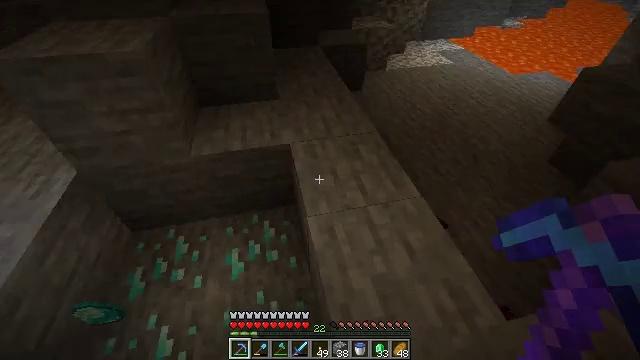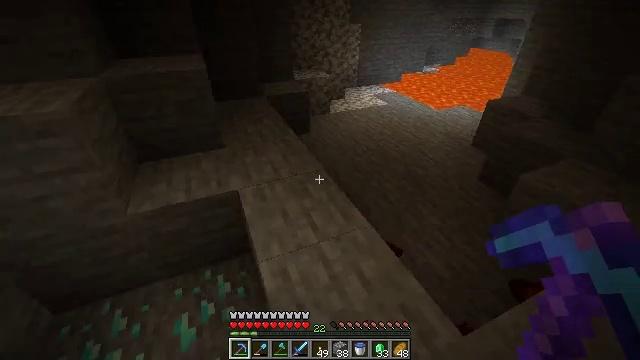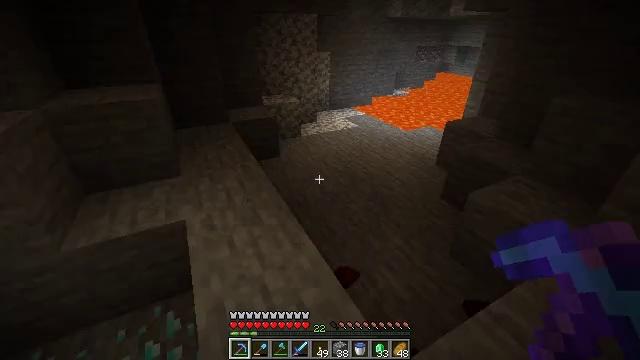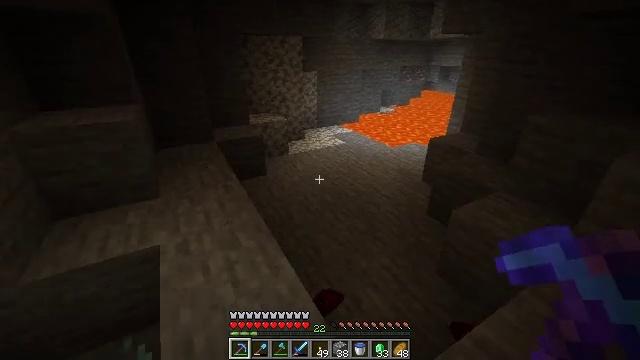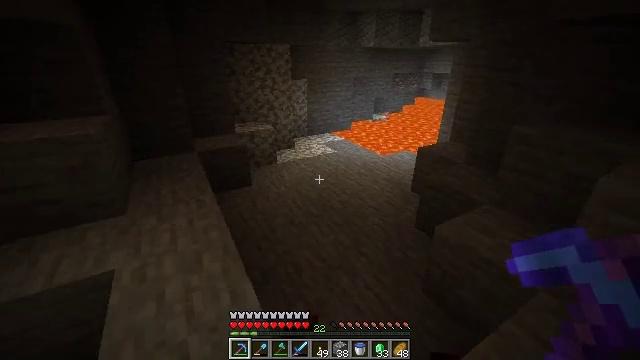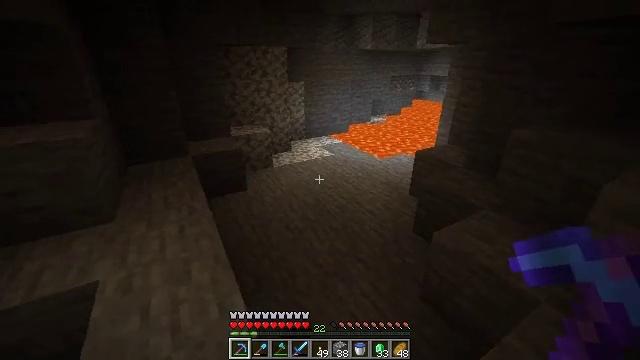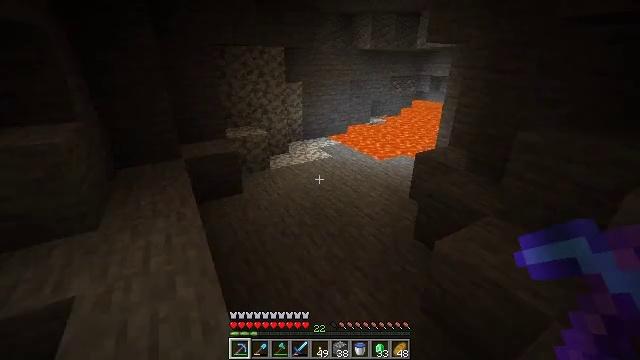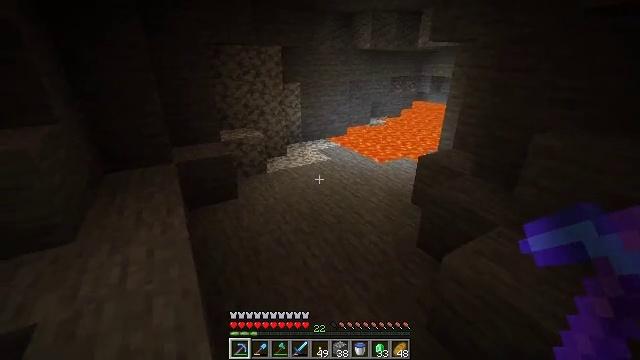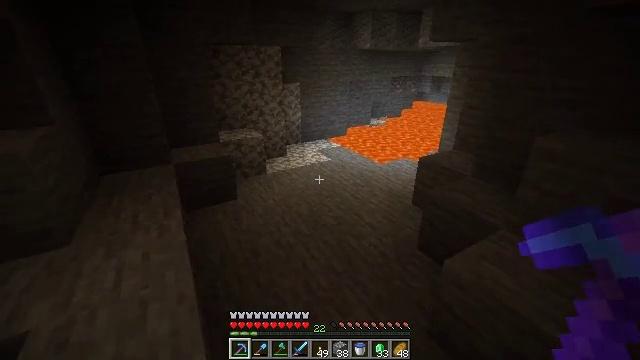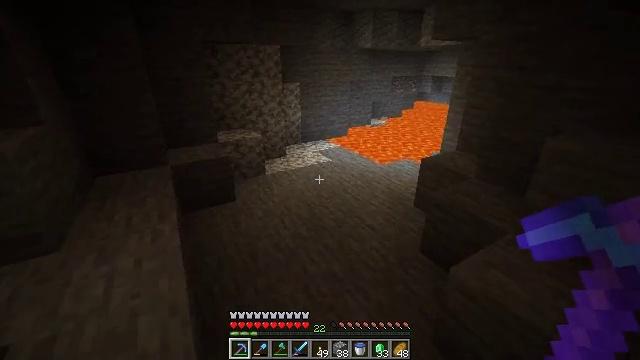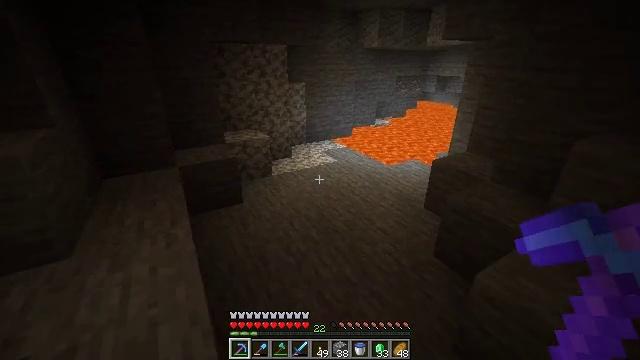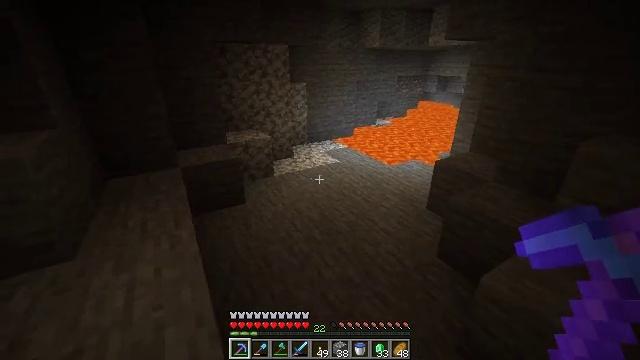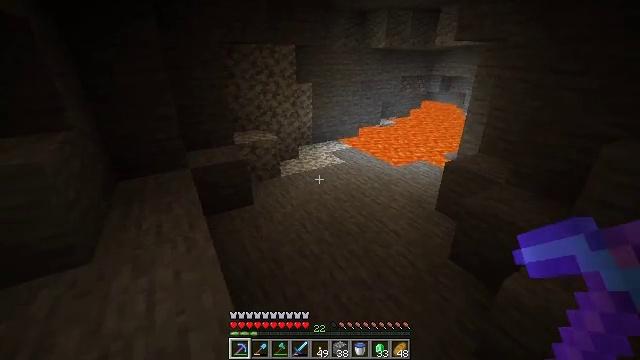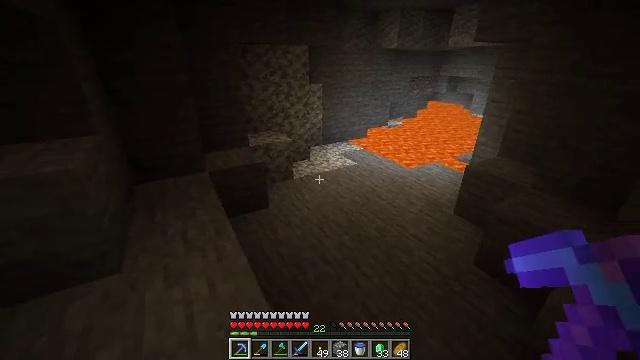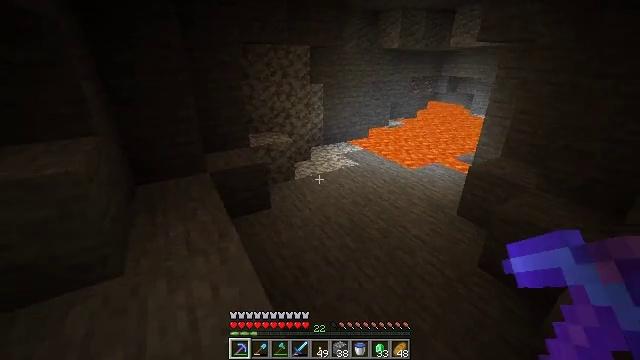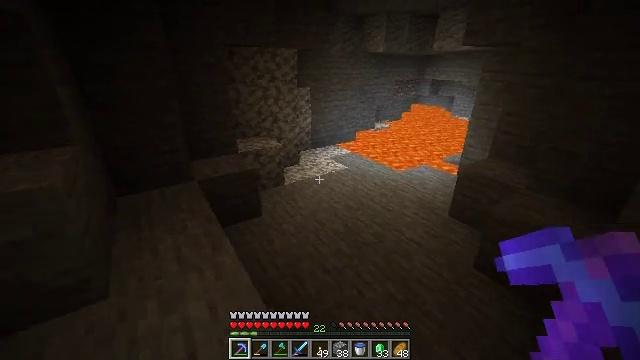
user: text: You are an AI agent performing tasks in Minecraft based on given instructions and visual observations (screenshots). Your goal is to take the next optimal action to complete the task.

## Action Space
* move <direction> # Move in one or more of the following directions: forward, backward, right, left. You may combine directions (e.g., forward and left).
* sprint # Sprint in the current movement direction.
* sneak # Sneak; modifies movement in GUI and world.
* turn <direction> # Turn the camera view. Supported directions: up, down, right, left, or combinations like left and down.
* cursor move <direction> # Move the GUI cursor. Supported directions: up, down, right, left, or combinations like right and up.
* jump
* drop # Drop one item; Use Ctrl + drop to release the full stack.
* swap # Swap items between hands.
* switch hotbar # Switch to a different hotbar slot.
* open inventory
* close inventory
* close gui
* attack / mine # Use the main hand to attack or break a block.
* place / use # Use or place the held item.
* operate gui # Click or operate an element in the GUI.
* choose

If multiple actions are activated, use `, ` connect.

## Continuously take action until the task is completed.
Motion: motion action
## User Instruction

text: Remove a piece of paper from the inventory.
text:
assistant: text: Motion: move right, turn right and up
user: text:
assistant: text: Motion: move forward and move right, turn right and up
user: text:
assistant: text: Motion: move forward and move right, turn right and up
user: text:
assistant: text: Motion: move forward and move right, turn up
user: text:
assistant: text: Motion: move forward
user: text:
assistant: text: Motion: move forward
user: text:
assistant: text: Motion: move forward
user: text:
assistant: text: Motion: no_op
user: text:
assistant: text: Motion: move left
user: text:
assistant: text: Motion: move left
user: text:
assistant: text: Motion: move left
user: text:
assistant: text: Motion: move left
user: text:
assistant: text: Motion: move forward and move left
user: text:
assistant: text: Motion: move forward and move left
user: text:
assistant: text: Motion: move forward and move left, turn right
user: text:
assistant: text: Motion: move forward and move left, turn right and up
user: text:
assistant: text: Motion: move forward, turn right and up
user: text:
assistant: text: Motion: move forward, turn right
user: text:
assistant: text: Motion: move forward
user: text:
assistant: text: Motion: move forward, turn right and down
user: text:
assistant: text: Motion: move forward
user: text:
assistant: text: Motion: move forward
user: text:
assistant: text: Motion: move forward
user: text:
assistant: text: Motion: move forward
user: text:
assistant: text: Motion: move forward
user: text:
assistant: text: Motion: move forward
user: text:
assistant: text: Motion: move forward, turn up
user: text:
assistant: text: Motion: move forward
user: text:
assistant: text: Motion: move forward
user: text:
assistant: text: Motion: move forward